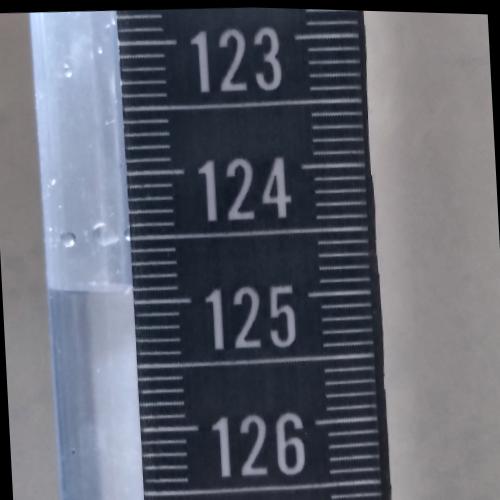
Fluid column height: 124.9 cm